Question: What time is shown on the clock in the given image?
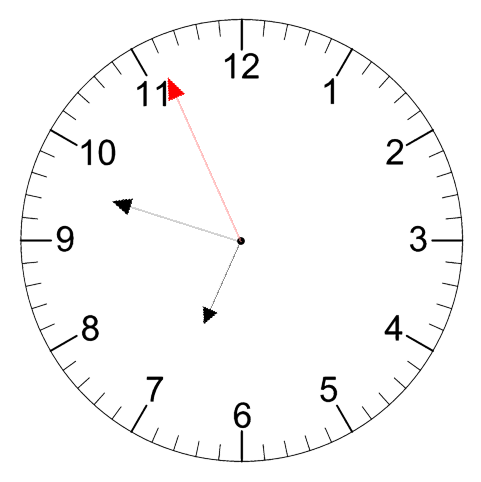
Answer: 06:47:56